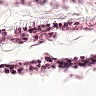
Metastatic tissue present: no